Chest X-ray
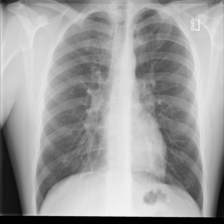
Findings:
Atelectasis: negative
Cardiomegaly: negative
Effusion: negative
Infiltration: negative
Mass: negative
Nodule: negative
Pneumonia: negative
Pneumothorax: negative
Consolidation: negative
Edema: negative
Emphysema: negative
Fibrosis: negative
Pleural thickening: negative
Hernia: negative